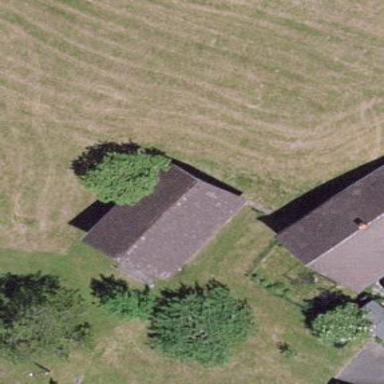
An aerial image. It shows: Stable building.